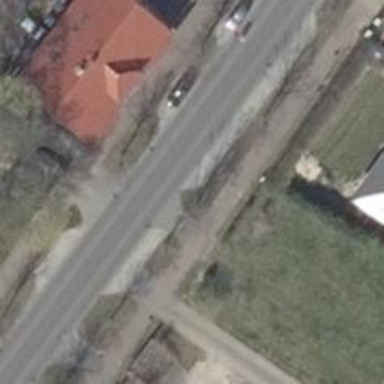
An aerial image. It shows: Driveway.